Field crop: maize
Growth stage: 2
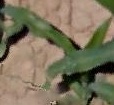
Species: maize